Field crop: maize
Growth stage: 2
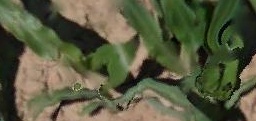
Species: maize